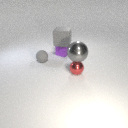
small purple rubber cube behind small gray rubber sphere